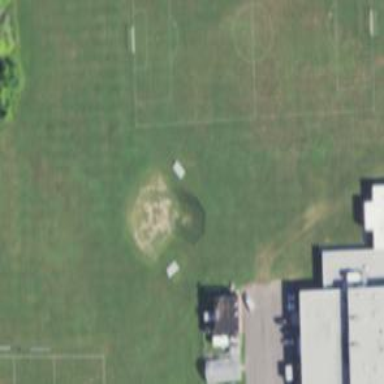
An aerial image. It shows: Softball pitch for leisure sports.